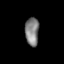
Tissue: lung
Cell type: Smooth muscle cells
Senescence score: 0.5639
Nuclear area (px): 385
Mean DAPI intensity: 127.405